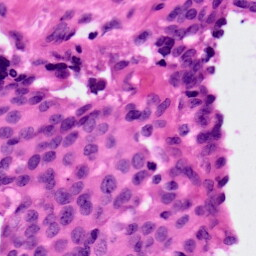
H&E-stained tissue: Ovarian